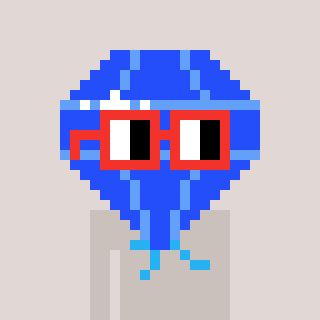
a pixel art character with square red glasses, a blue diamond-shaped head and a foggrey-colored body on a warm background